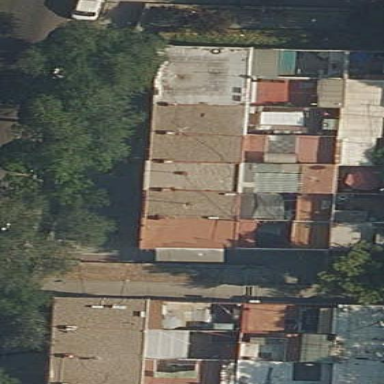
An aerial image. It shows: Terrace building.